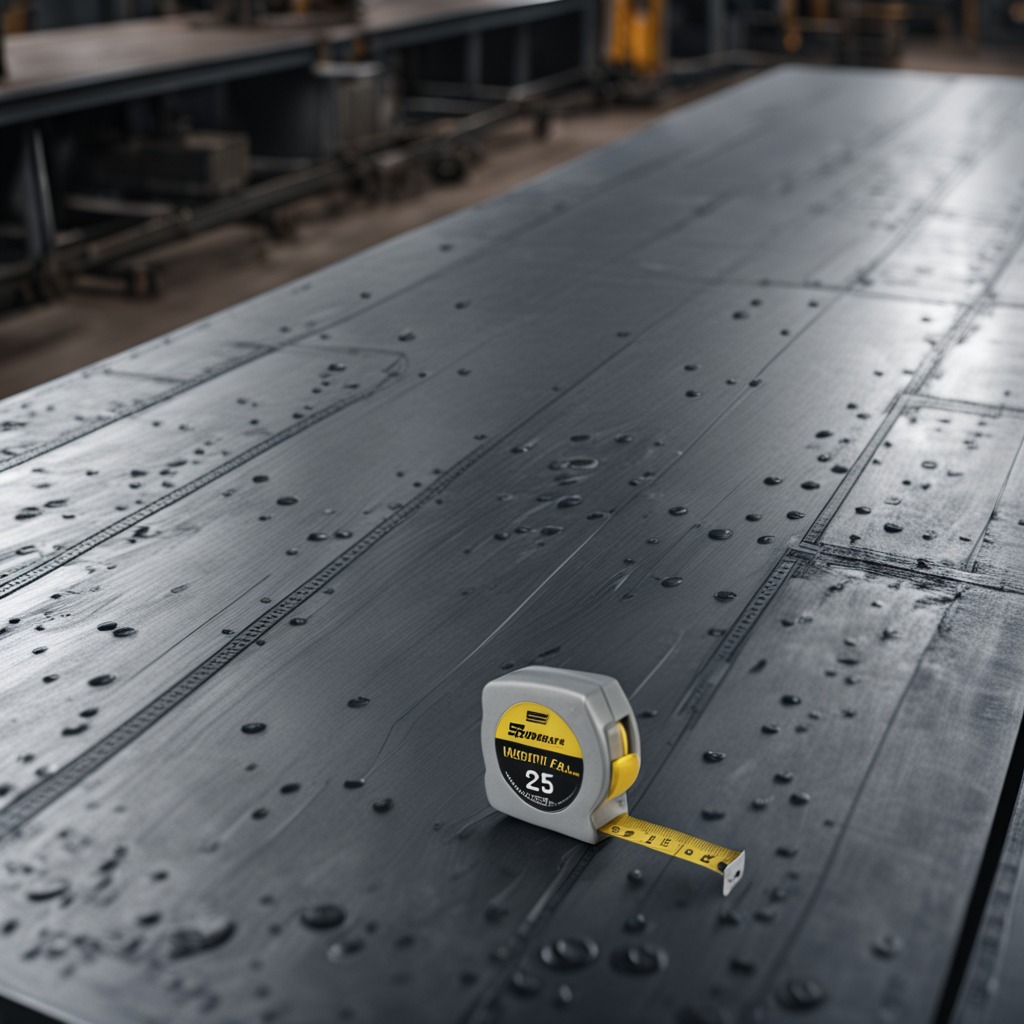
A measuring tape is lying on the cold steel table in a mining workshop.